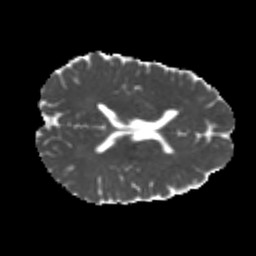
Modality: MD
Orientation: axial
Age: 20
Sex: male
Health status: healthy
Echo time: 0.074 s